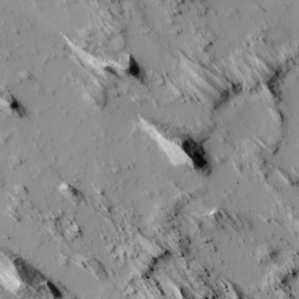
Label: non_frost